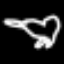
Label: frog